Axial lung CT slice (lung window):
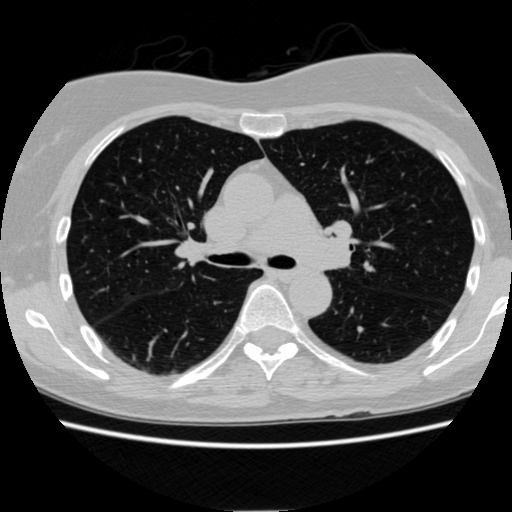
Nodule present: no